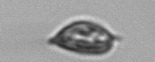
Label: Prorocentrum_triestinum